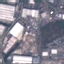
Label: Industrial